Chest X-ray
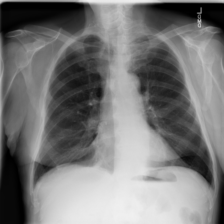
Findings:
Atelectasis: positive
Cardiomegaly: negative
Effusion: negative
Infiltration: negative
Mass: negative
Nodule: positive
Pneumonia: negative
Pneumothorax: negative
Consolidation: negative
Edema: negative
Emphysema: negative
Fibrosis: negative
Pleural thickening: negative
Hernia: negative